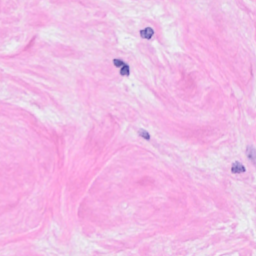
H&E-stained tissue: Breast